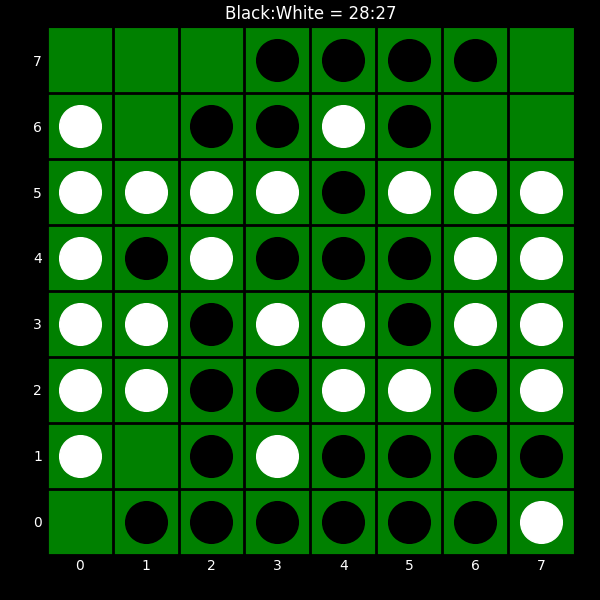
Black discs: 28
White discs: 27